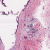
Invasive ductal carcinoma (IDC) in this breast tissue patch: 0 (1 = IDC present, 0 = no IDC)